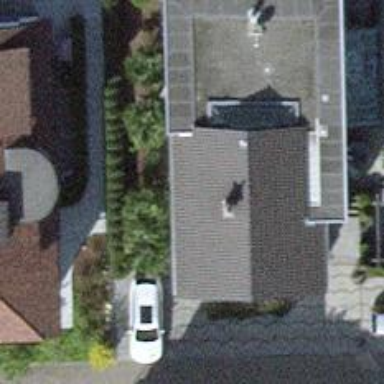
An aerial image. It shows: Detached building.